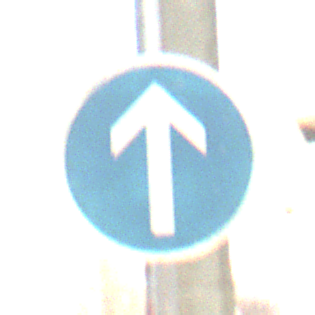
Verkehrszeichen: VorgeschriebeneFahrtrichtungGeradeaus
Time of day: MorningAfternoon
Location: Roofed (Suburban)
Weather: PartlyCloudy
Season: Winter
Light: Natural